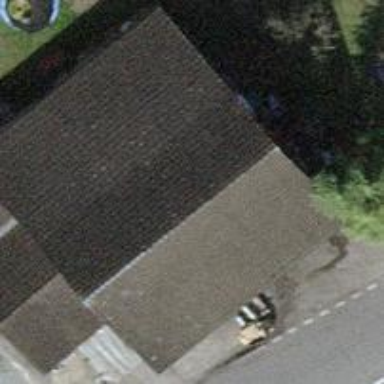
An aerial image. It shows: Car repair shop.